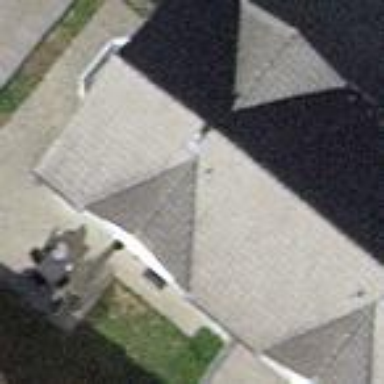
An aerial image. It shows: Terrace building.